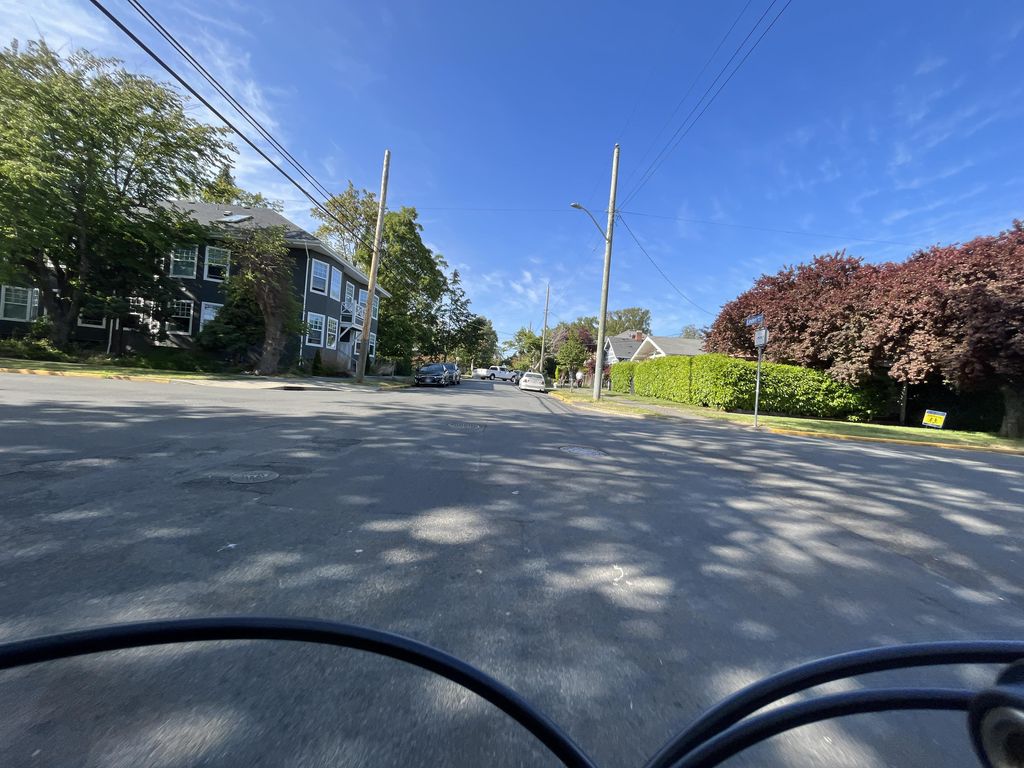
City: victoria